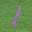
Label: 1